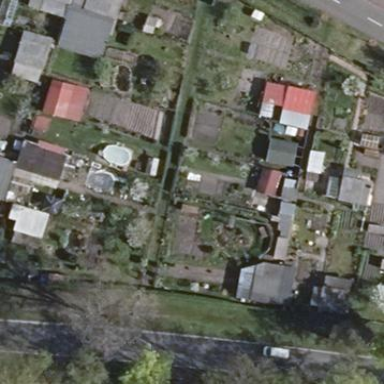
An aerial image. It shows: Plot within allotments.